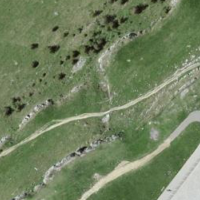
EUNIS habitat code: 23
Species observed at this site:
Cardamine pratensis
Campanula glomerata
Cuculus canorus
Androsace lactea
Plantago media
Gentianella campestris
Gentiana verna